Chest X-ray:
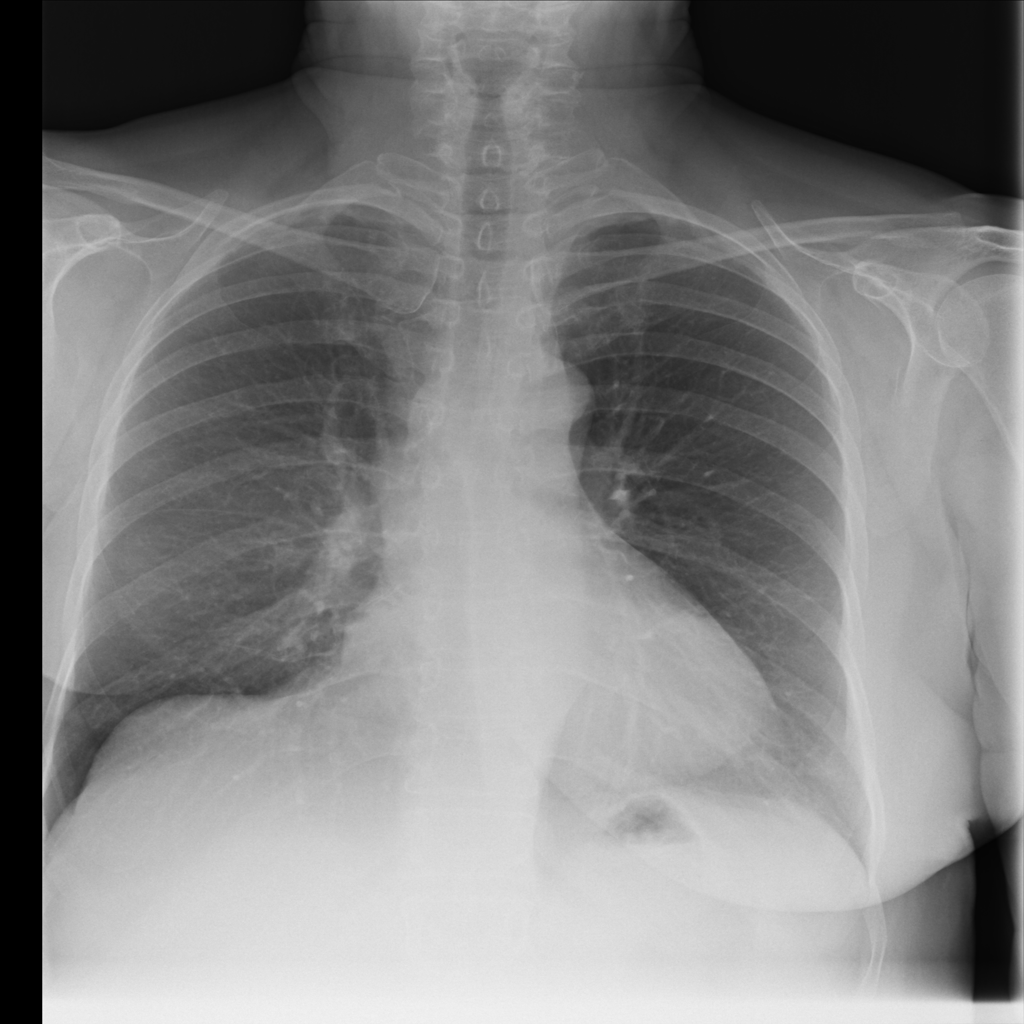
Findings: Cardiomegaly
No abnormal finding: no